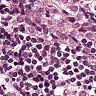
Metastatic tissue present: yes